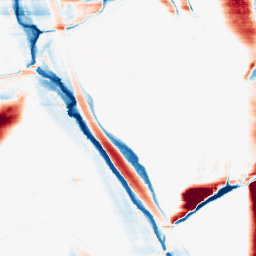
Category: morphological
Decomposition family: morphological_rect
Decomposition parameters: operation: average
width: 50
height: 3
Upsampling method: regularized
Upsampling parameters: scale: 2
lambda_reg: 0.001
Upsampling scale: 2